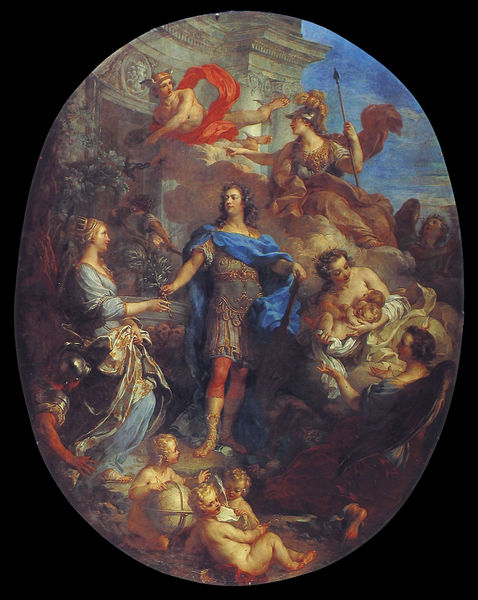
Titel: Louis XV gibt Europa Frieden
Künstler: Francois Lemoyne
Standort: Versailles, Schloss (EU - F)
Schlagwörter: blau, gemälde, himmel, mann, umhang, frauen, frau, kleid, szene, gebäude, rot, ball, trinken, barock, erde, mutter, kinder, oval, engel, lanze, soldaten, dick, weib, weiber, fett, medaillon, babys, stillen, uniform, soldat, helm, rüstung, rom, portal, römer, speer, hermes, putten, globus, welt, helden, format, weltkugel, säugen, zwillinge, mama, d